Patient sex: M
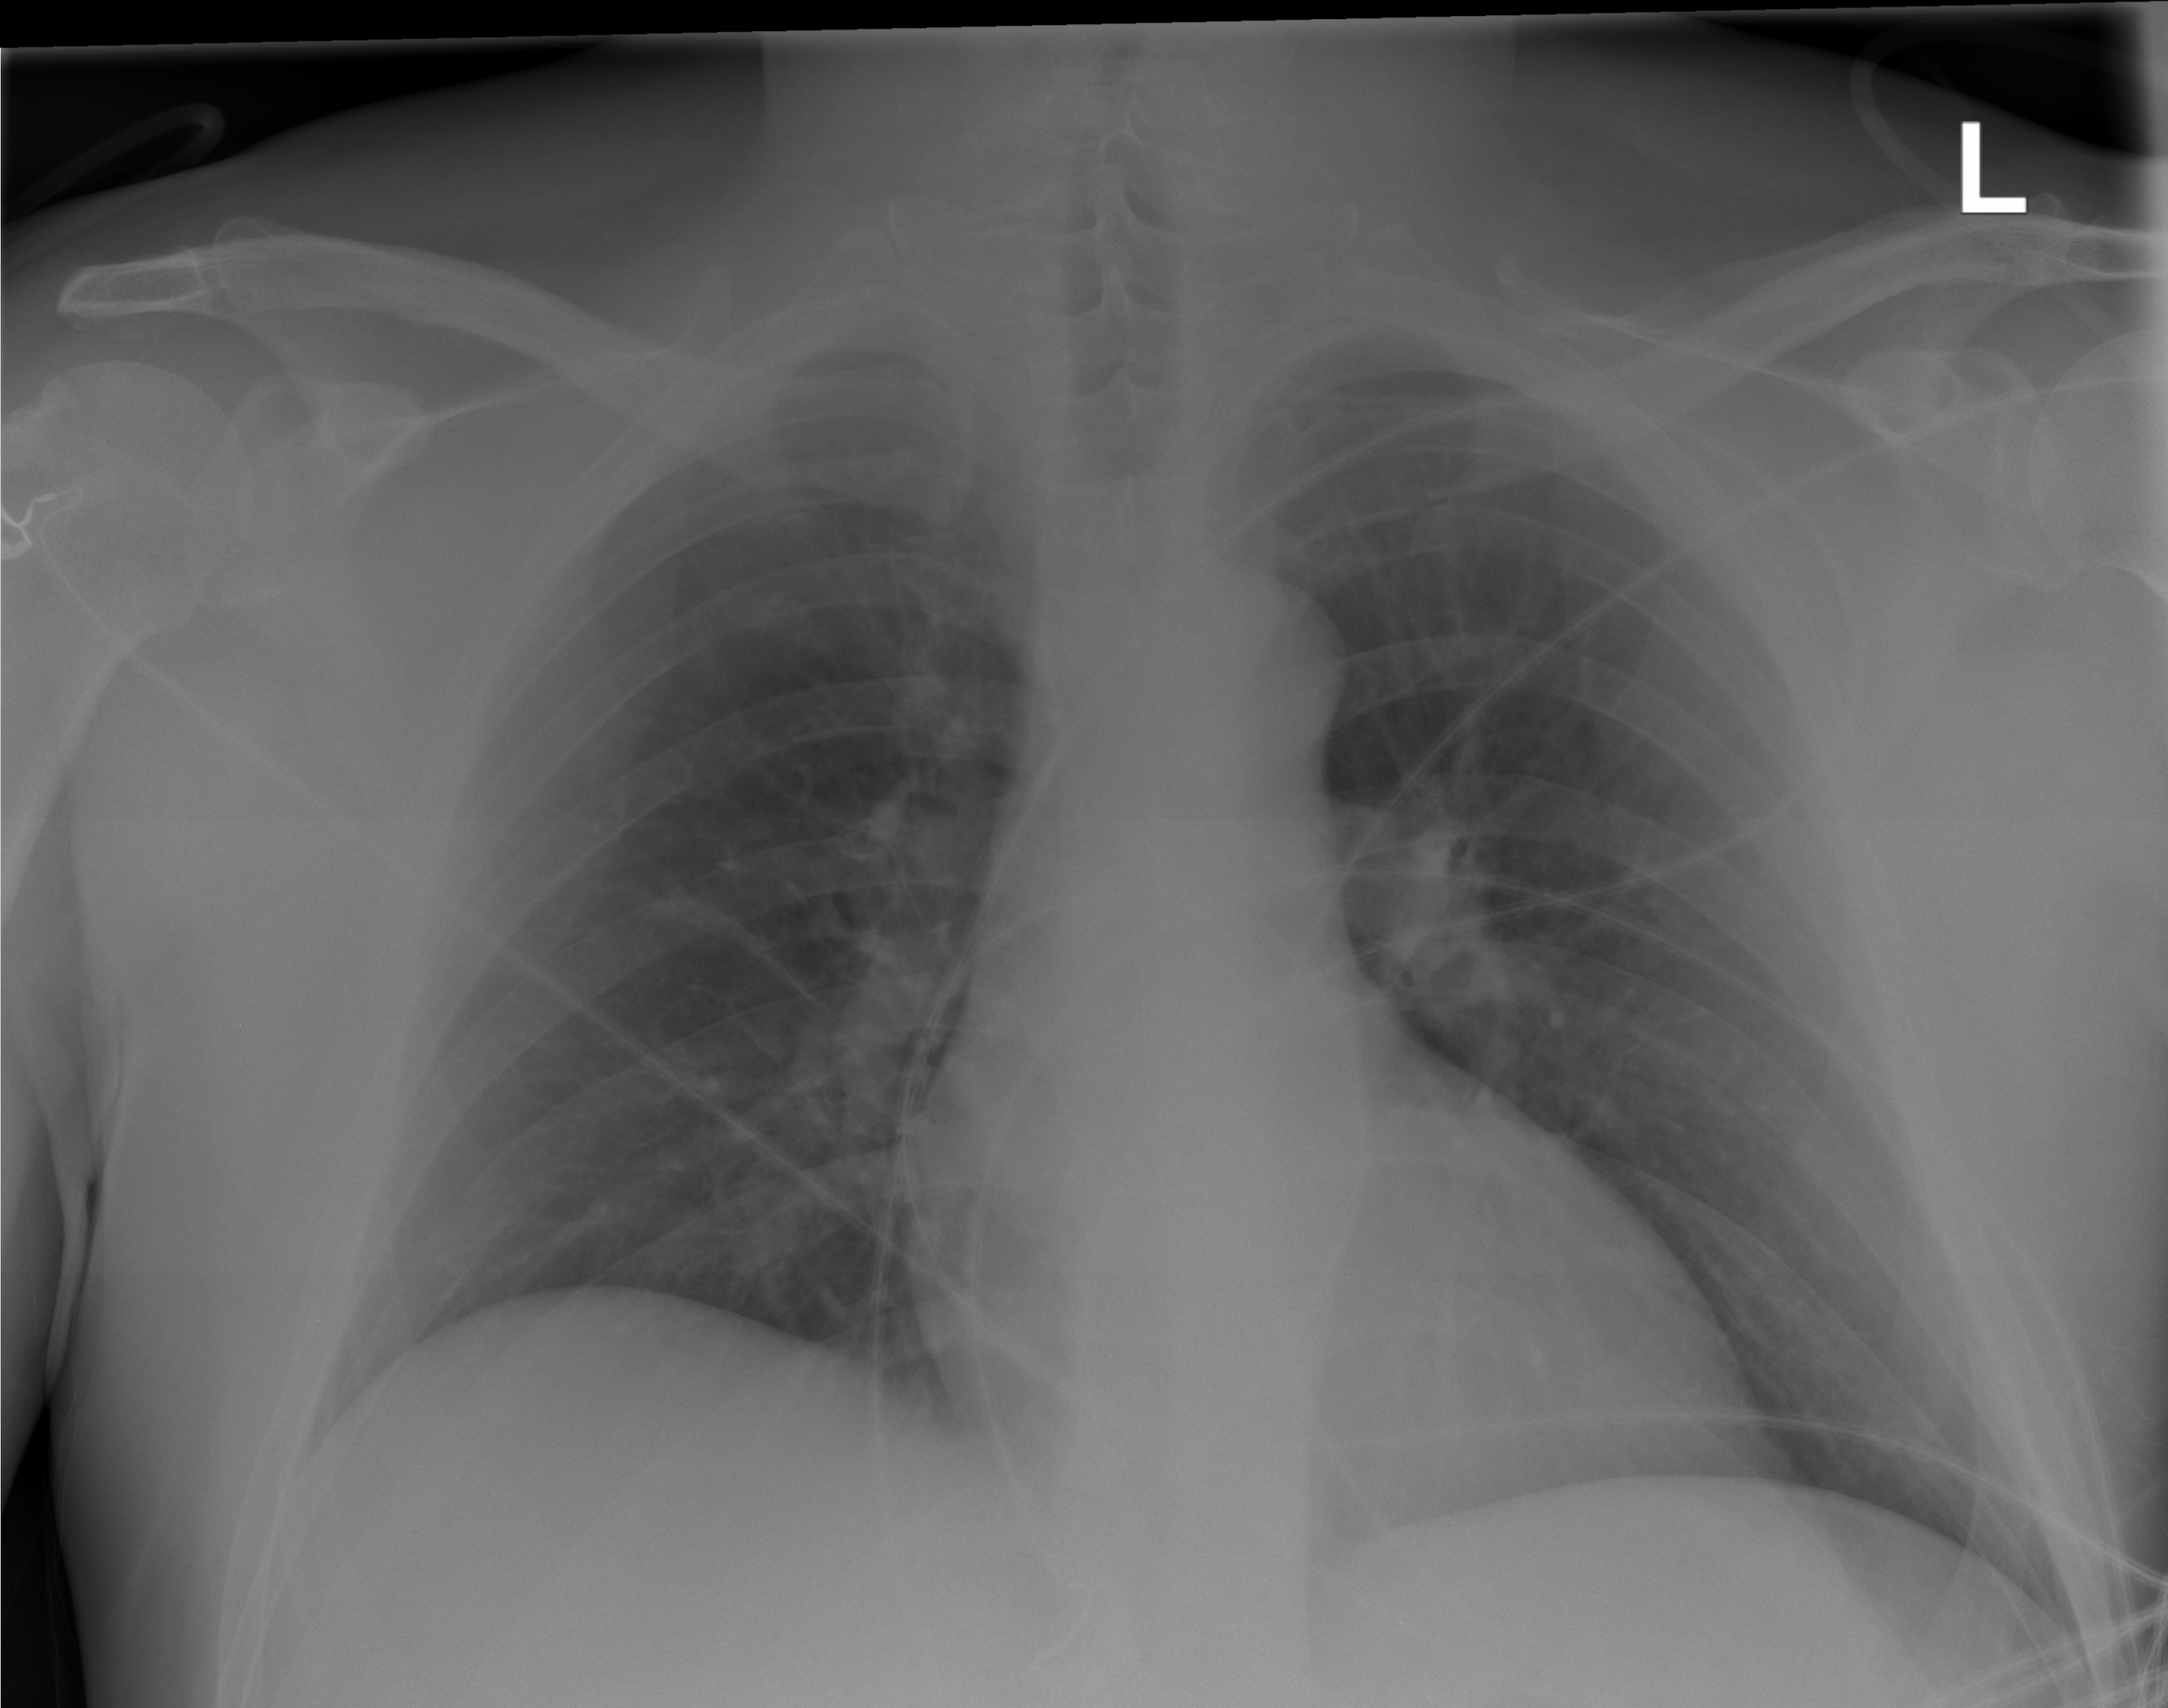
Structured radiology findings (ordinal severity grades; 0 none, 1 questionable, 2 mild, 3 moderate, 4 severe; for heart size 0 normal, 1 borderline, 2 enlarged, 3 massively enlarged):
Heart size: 0
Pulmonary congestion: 0
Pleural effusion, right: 0
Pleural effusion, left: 0
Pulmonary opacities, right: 0
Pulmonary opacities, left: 0
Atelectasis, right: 1
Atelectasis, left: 0